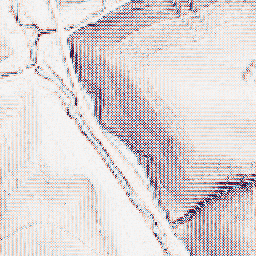
Category: wavelet
Decomposition family: wavelet_dwt
Decomposition parameters: wavelet: haar
level: 1
Upsampling method: quintic
Upsampling parameters: scale: 4
Upsampling scale: 4